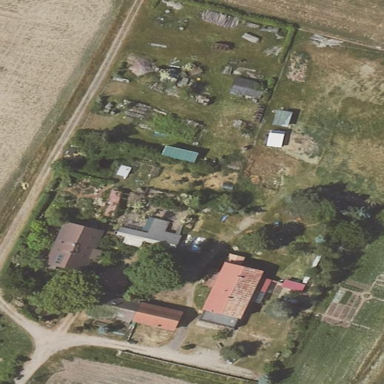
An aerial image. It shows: Farmyard area.